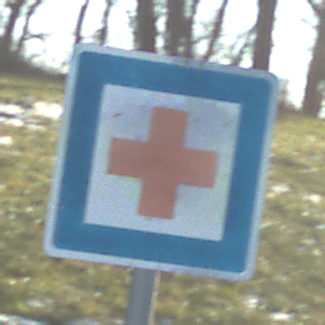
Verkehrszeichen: ErsteHilfe
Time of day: MorningAfternoon
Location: Outdoor (Nature)
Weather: Clear
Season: Winter
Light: Natural